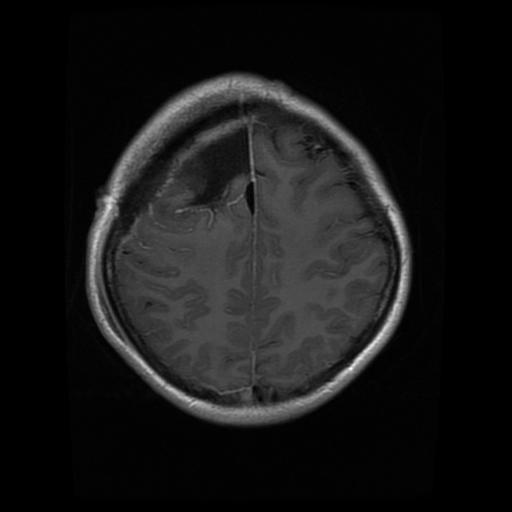
Label: glioma